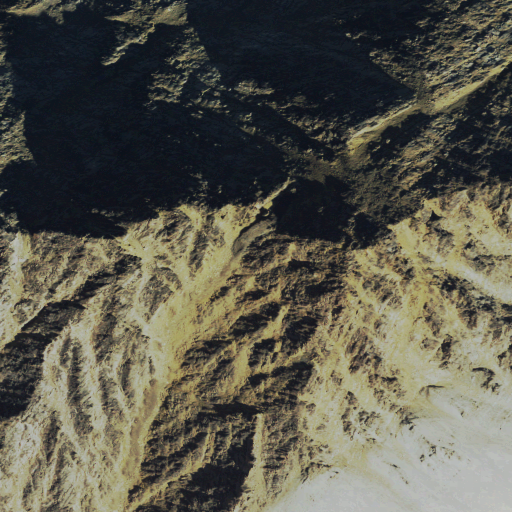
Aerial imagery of peak in Idaho named Castle Peak containing grassland, snow, evergreen forest, and barren land